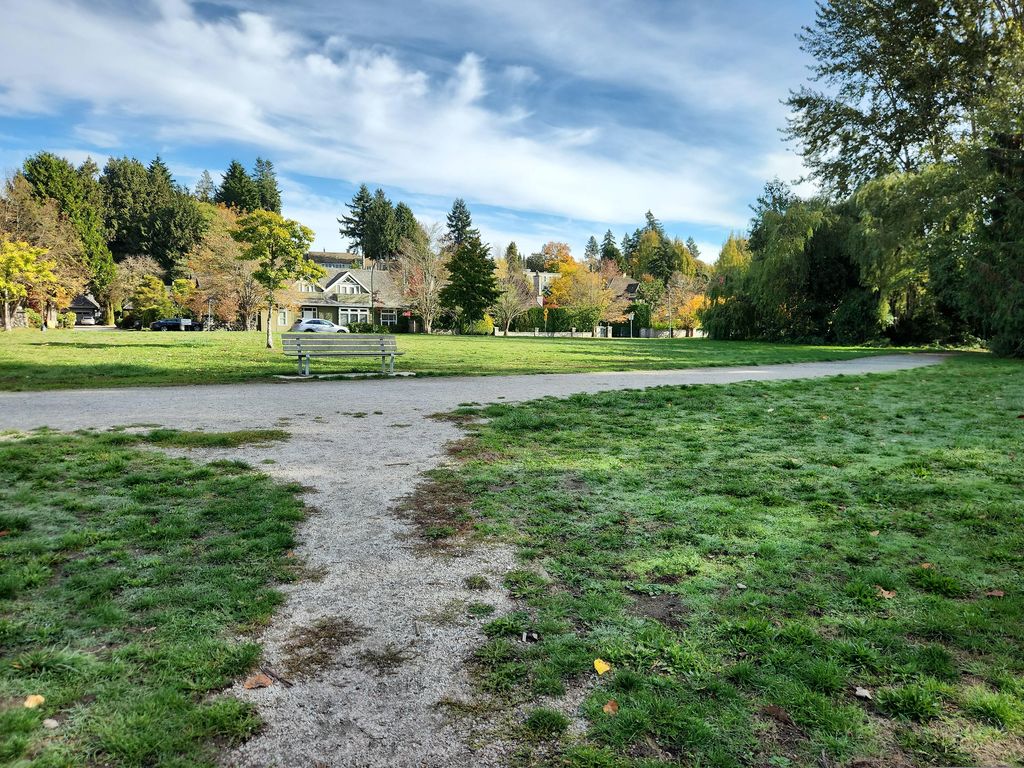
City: vancouver